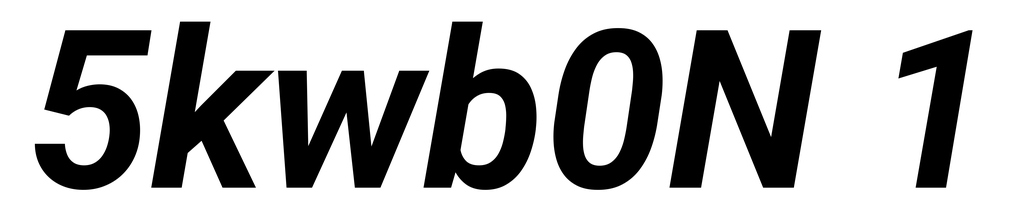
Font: Roboto-Italic_Bold_Italic